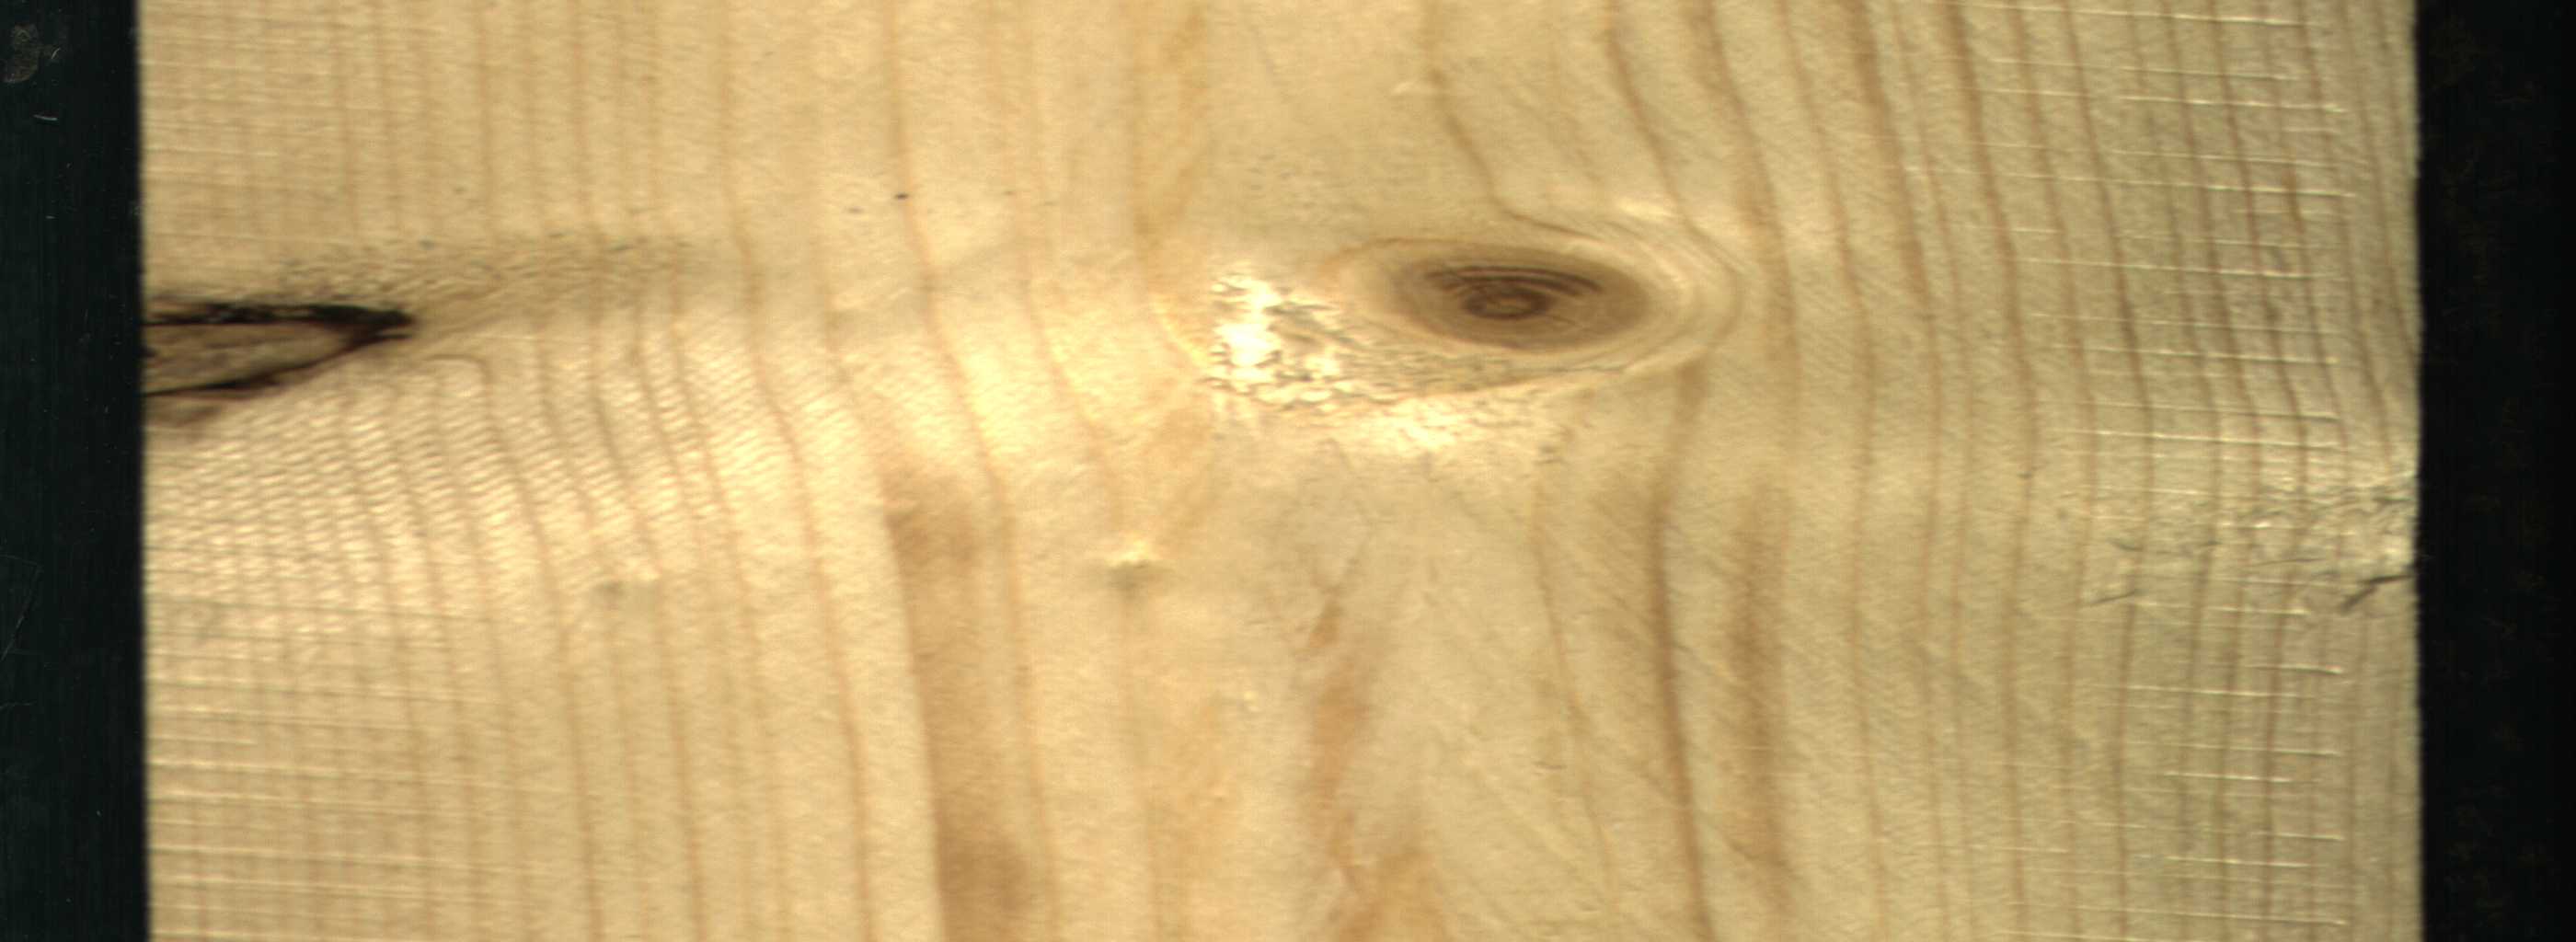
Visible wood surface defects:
Dead_Knot
Live_Knot